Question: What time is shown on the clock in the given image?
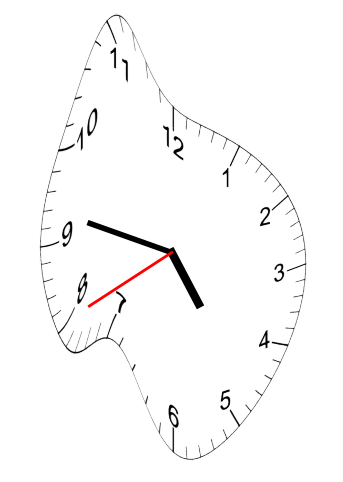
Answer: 04:46:40